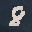
Label: 8